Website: crate-barrel
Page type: account-selection
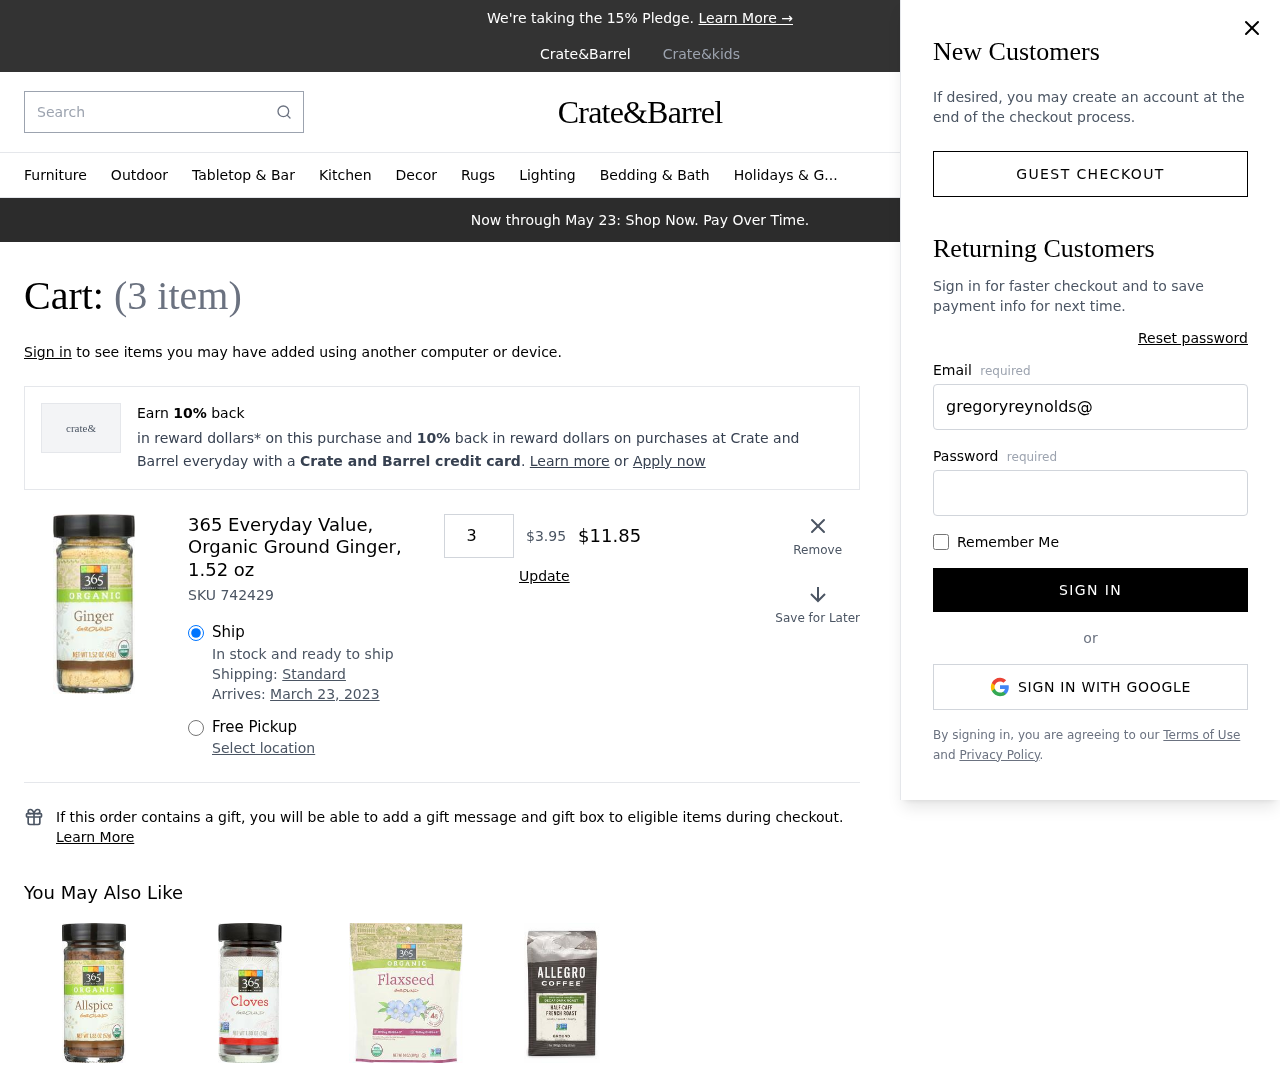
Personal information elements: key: PII_EMAIL
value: gregoryreynolds@gmail.com
Product elements: key: PRODUCT1_NAME
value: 365 Everyday Value, Organic Ground Ginger, 1.52 oz
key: PRODUCT1_PRICE
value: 3.95
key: PRODUCT1_QUANTITY
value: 3
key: PRODUCT1_SKU
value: SKU 742429
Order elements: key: ORDER_NUM_ITEMS
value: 3
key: ORDER_DELIVERY_DATE
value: March 23, 2023
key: ORDER_SUBTOTAL
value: $11.85
Search elements: key: HEADER_SEARCH
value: Search